Interaction volume radius: 5 \u00c5
Interaction volume height: 20 \u00c5
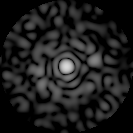
Disorder parameter: 0.8699